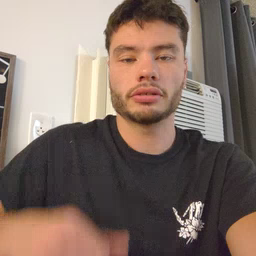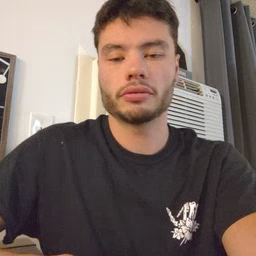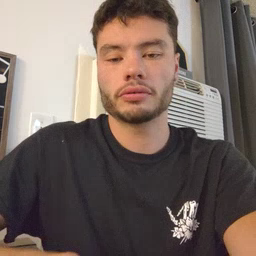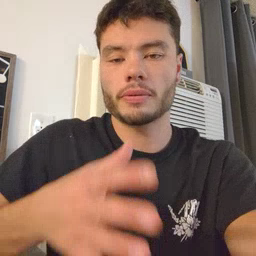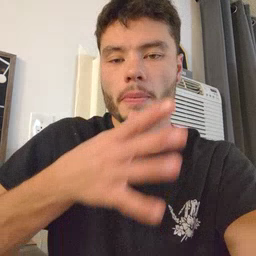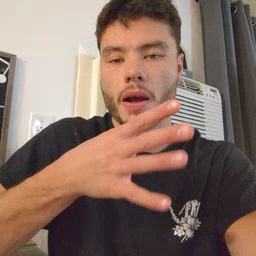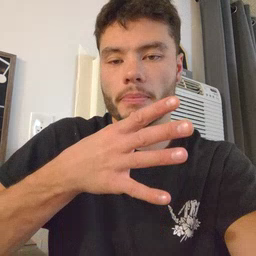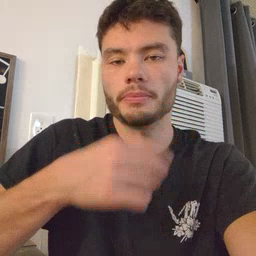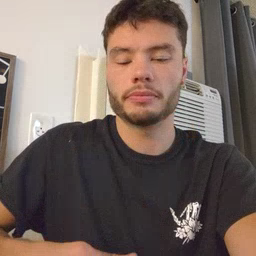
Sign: mom